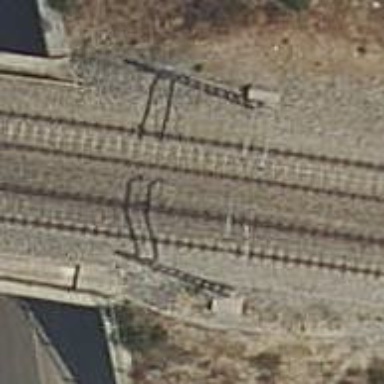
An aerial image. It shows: Railway with electrified contact lines running on embankment.